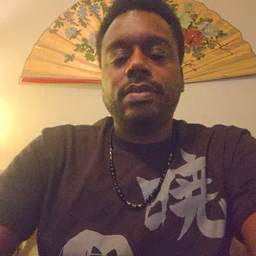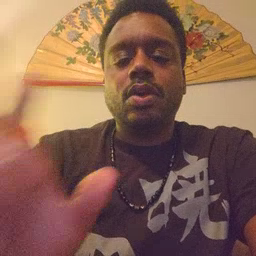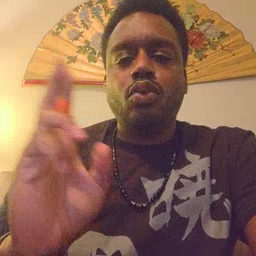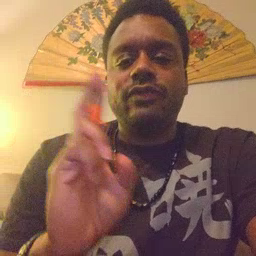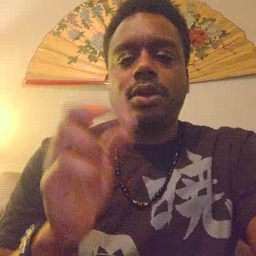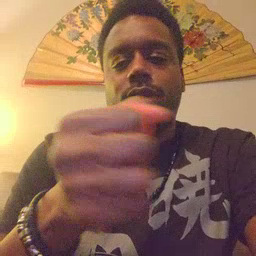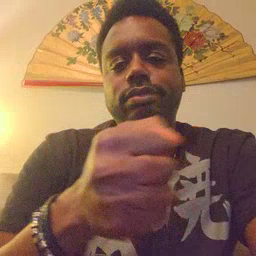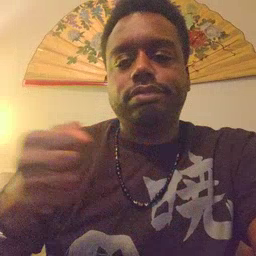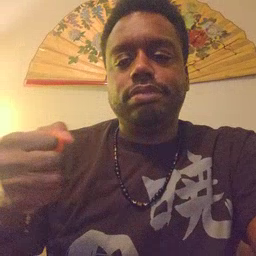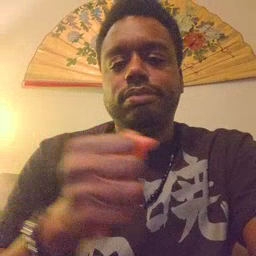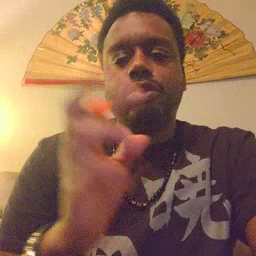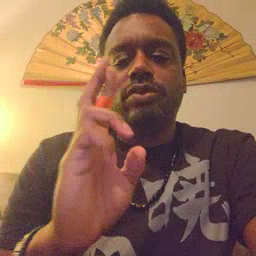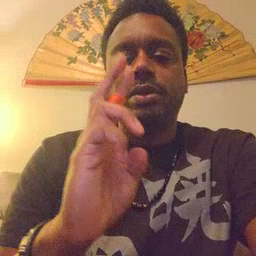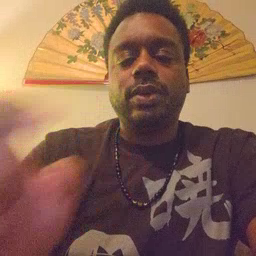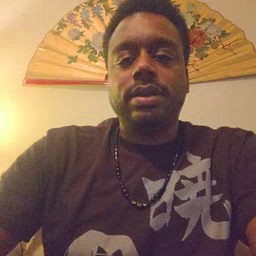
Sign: refrigerator